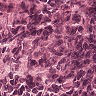
Metastatic tissue present: no